Question: I need the cell of the top left corner of this datagridview to have the value "id" instead of making a column for id.
any help please.

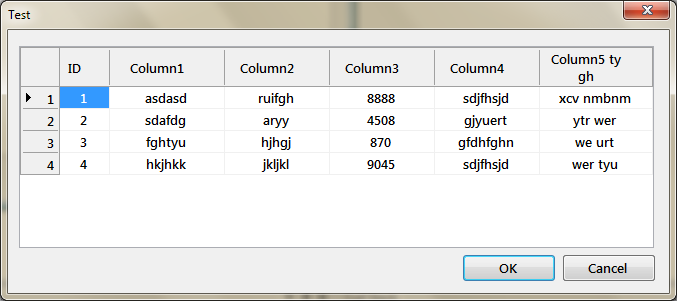
Answer: You probably need to set up the <URL> property:
'''
dataGridView1.TopLeftHeaderCell.Value = "ID";
'''